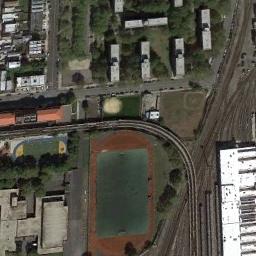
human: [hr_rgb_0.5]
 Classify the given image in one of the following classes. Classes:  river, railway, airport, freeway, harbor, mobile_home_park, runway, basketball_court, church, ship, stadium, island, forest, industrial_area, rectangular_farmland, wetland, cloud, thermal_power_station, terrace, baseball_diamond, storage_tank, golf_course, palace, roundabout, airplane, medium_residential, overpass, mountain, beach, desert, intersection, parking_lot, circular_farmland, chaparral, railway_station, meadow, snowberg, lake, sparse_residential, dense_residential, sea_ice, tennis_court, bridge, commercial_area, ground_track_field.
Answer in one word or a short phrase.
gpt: ground_track_field